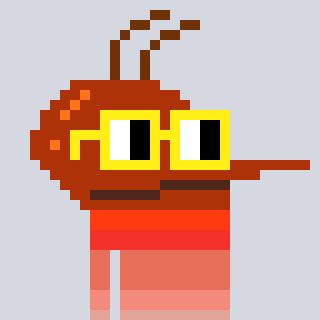
a pixel art character with square yellow glasses, a mosquito-shaped head and a peachy-colored body on a cool background